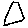
Label: triangle